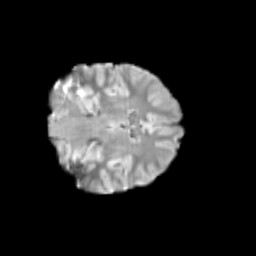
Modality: T2w
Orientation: coronal
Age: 10
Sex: female
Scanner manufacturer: siemens
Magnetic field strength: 3 T
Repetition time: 3.8 s
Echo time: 0.07 s